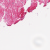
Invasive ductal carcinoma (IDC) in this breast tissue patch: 0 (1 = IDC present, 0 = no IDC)